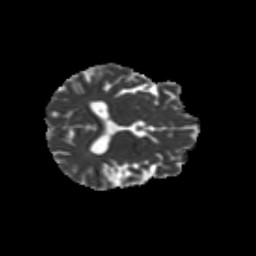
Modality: MD
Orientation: axial
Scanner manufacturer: siemens
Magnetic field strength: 3 T
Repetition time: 9.2 s
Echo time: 0.084 s